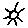
Label: sun